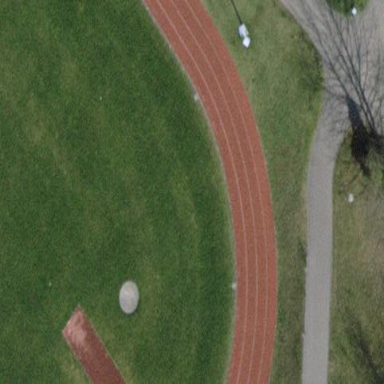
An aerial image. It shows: Shot-put pitch for sports activities.